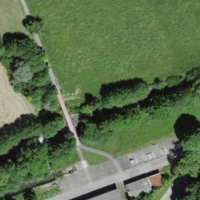
EUNIS habitat code: 55
Species observed at this site:
Alnus glutinosa